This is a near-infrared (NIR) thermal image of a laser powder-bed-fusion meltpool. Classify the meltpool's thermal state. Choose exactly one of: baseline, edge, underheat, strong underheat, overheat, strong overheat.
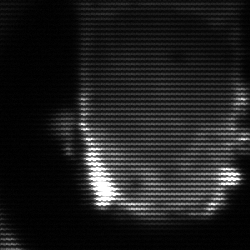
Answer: baseline